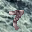
Label: 7